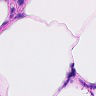
Metastatic tissue present: no